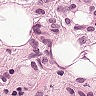
Metastatic tissue present: yes